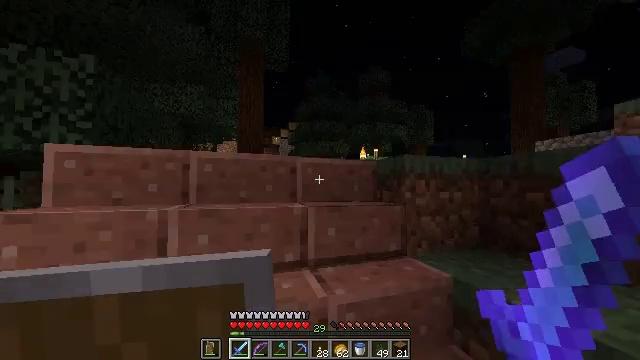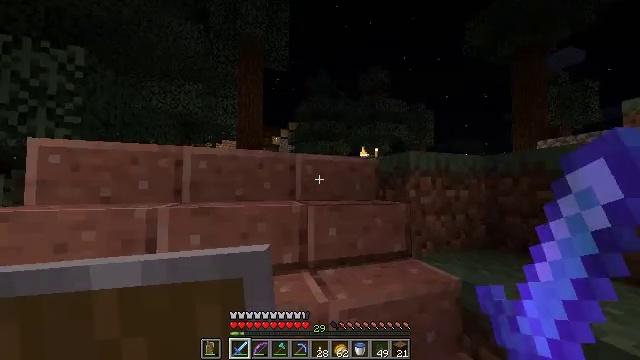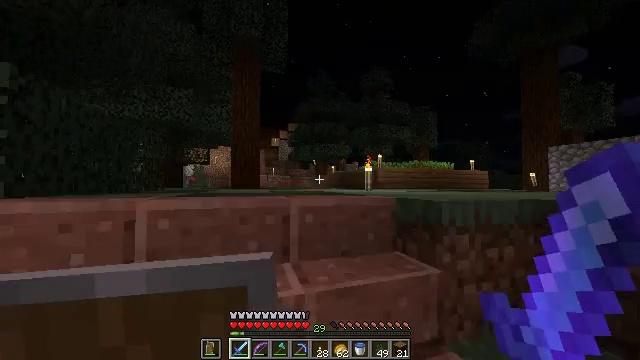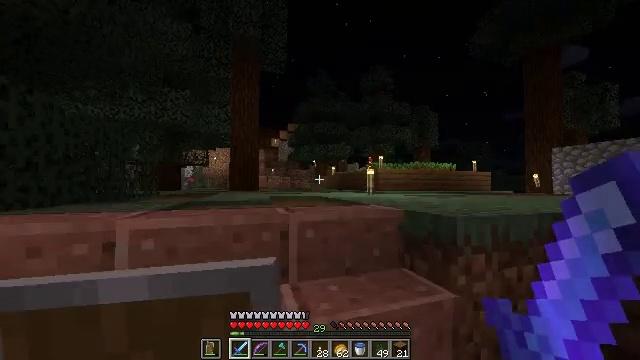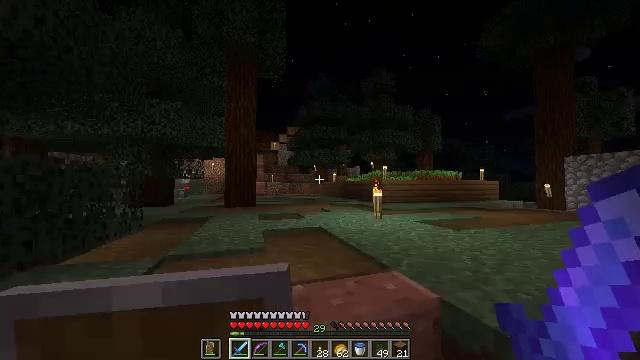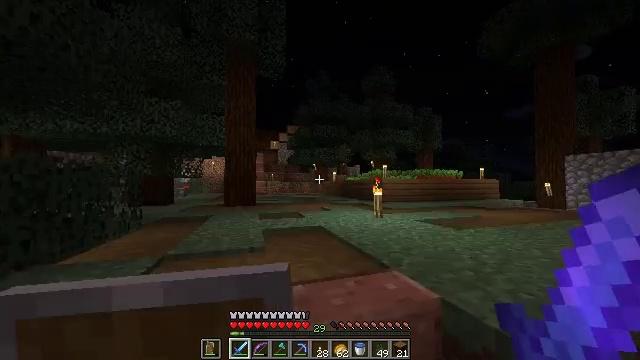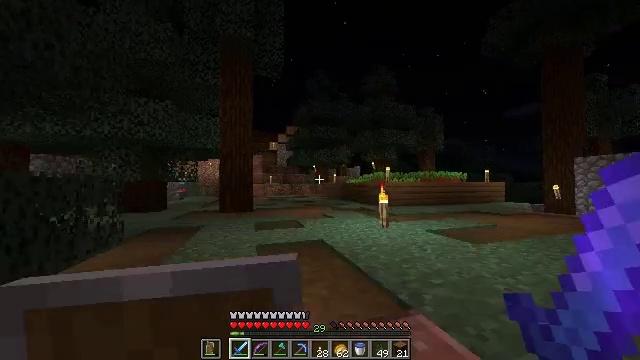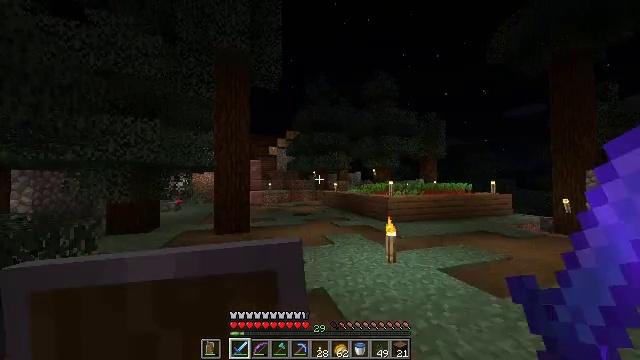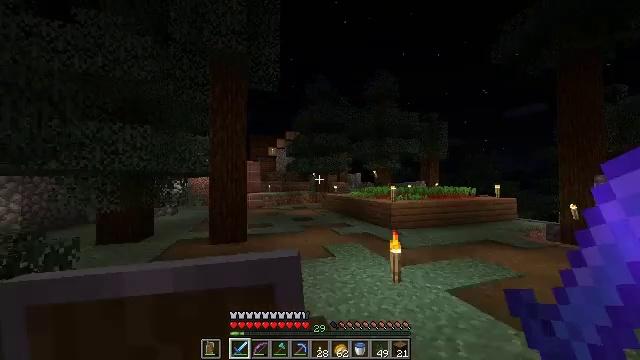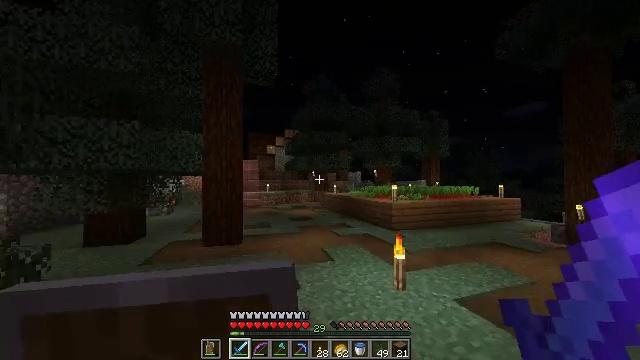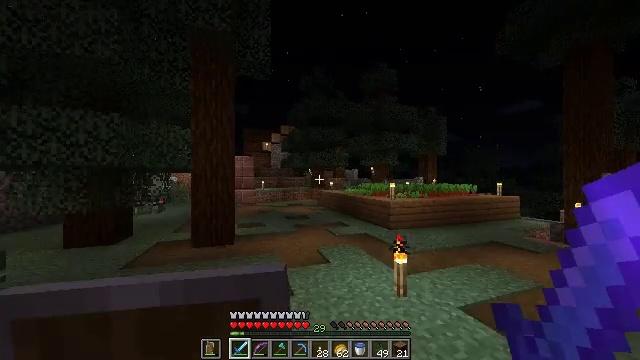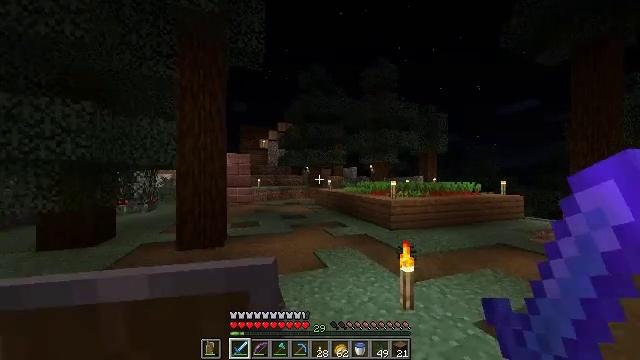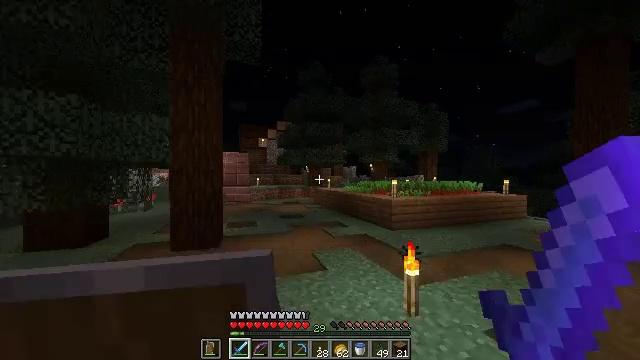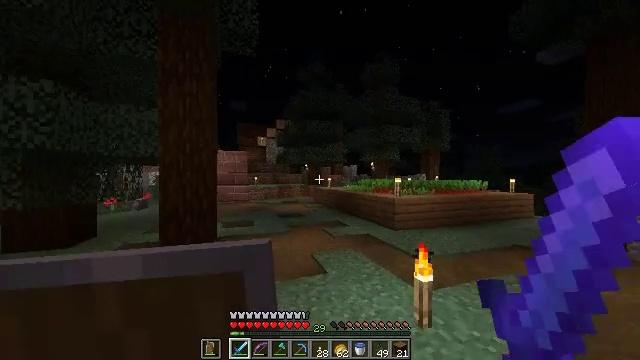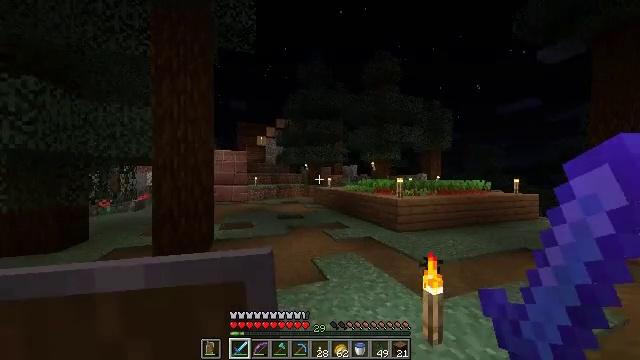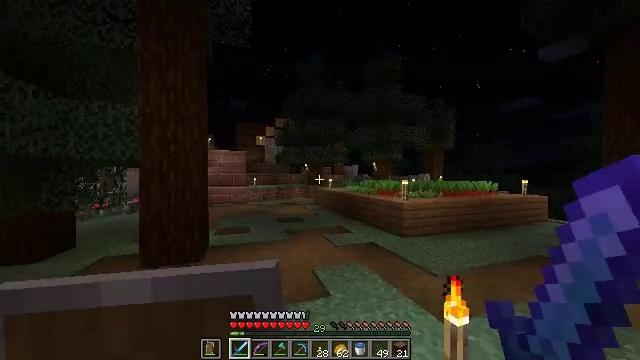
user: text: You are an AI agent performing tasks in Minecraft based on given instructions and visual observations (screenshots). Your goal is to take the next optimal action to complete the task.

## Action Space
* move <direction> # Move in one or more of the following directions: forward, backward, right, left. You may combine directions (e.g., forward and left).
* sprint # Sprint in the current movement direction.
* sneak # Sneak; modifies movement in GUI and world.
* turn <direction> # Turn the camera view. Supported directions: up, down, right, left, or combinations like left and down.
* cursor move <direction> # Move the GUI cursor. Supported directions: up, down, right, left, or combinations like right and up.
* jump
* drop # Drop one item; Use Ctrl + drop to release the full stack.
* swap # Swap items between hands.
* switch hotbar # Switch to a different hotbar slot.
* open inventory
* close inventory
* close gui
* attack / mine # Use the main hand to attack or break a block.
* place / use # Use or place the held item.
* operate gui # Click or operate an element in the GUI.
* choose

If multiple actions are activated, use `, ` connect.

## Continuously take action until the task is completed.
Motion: motion action
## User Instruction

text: Collect beetroots from the field.
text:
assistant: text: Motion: move forward
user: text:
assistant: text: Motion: move forward
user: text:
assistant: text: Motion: move forward
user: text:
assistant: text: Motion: move forward
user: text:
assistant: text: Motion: move forward
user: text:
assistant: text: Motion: move forward
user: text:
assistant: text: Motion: move forward
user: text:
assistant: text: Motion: move forward
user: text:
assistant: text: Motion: move forward
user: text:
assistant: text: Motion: move forward
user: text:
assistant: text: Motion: move forward
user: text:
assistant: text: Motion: move forward
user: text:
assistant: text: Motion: move forward
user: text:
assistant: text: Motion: move forward
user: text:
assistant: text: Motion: move forward
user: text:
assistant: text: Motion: move forward
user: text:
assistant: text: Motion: move forward
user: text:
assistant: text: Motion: move forward
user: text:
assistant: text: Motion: move forward
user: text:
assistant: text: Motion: move forward, turn right
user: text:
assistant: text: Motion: move forward, turn right and down
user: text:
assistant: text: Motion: move forward
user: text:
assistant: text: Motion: move forward, turn right
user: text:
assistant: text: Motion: move forward, turn right
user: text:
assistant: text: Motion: move forward, turn right
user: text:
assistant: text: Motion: move forward
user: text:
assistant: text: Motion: move forward
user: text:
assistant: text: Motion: move forward, turn left and down
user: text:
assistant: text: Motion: move forward, turn left and down
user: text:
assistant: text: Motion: move forward, turn right and down